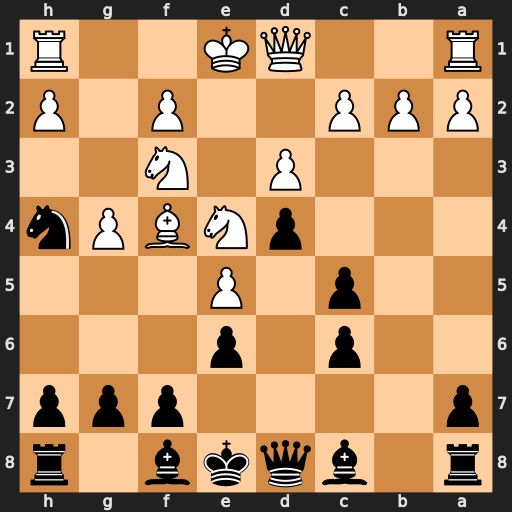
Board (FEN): r1bqkb1r/p4ppp/2p1p3/2p1P3/3pNBPn/3P1N2/PPP2P1P/R2QK2R
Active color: b
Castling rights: KQkq
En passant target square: -
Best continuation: Ng2+ Kf1 Nxf4